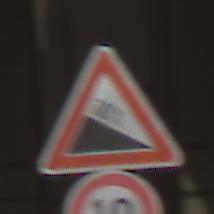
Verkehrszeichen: Gefaelle10
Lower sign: Geschwindigkeit10
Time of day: MorningAfternoon
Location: Outdoor (Urban)
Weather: PartlyCloudy
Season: NotSpecified
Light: Natural